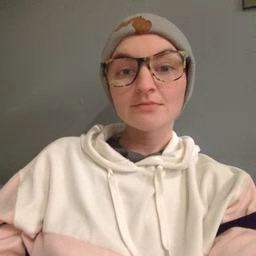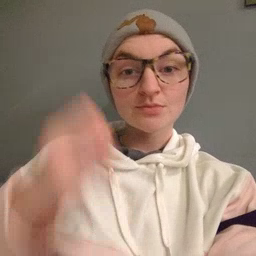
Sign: shower